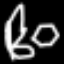
Label: octagon